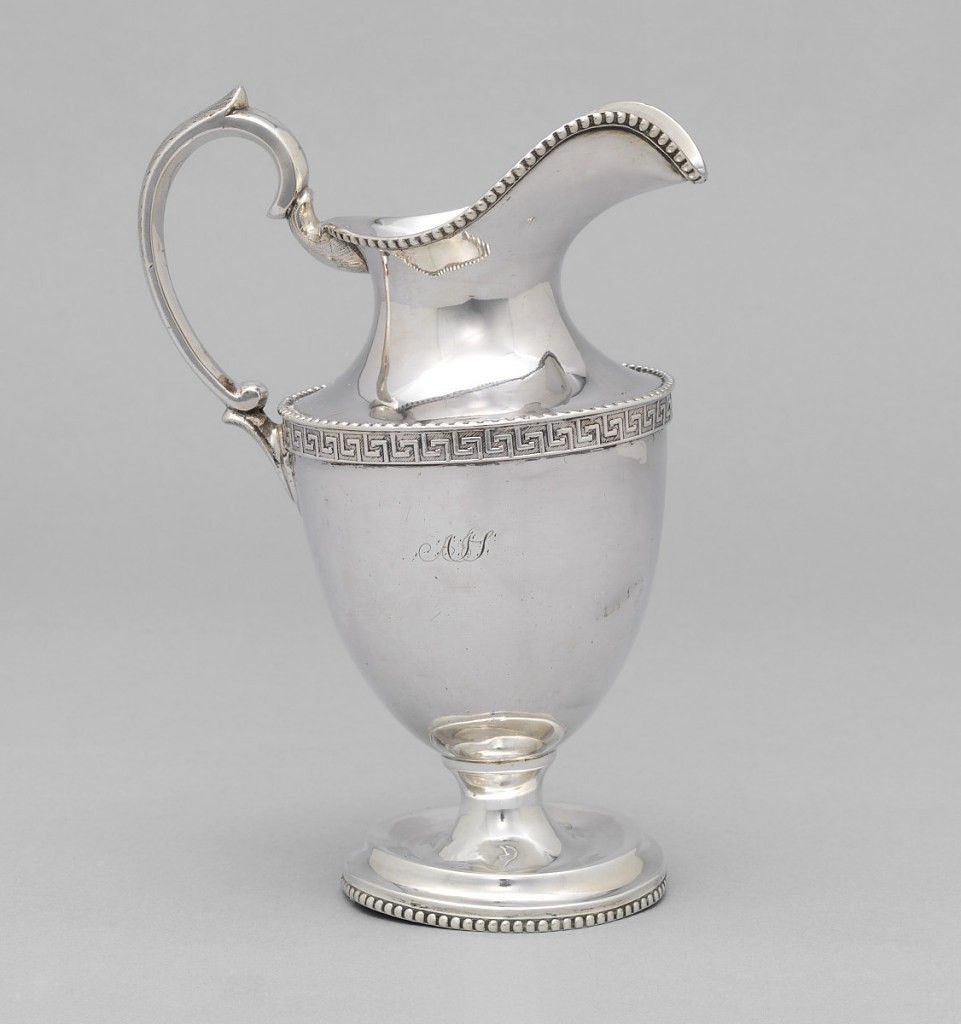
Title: Creamer
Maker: R. & W. Wilson, Philadelphia, Philadelphia, Pennsylvania, active ca. 1825 – ca. 1846
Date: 1825–1846
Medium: silver
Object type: creamer
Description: Ovoid body with concave shoulder and neck, extended open spout.  Fret band and beading.  Scrolled handle.